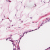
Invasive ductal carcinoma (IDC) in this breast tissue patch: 0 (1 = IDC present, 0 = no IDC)